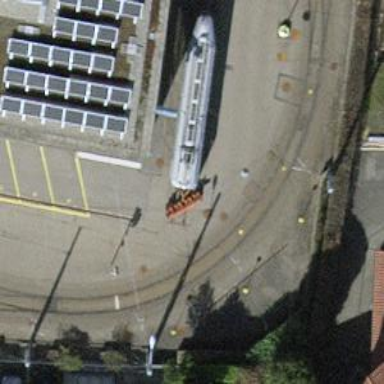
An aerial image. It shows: Tram railway with one track running through service yard. The railway is electrified with contact lines.